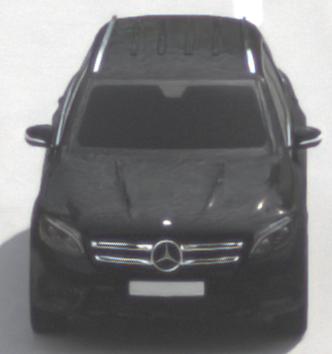
Make: Mercedes-Benz
Model: GLC 250
Detailed model: GLC (253)
Model produced from: 2015/09
Model produced until: 2018/05
Doors: 5
Color: black
Road condition: dry road
Daytime: morning or afternoon
Contrast: low contrast